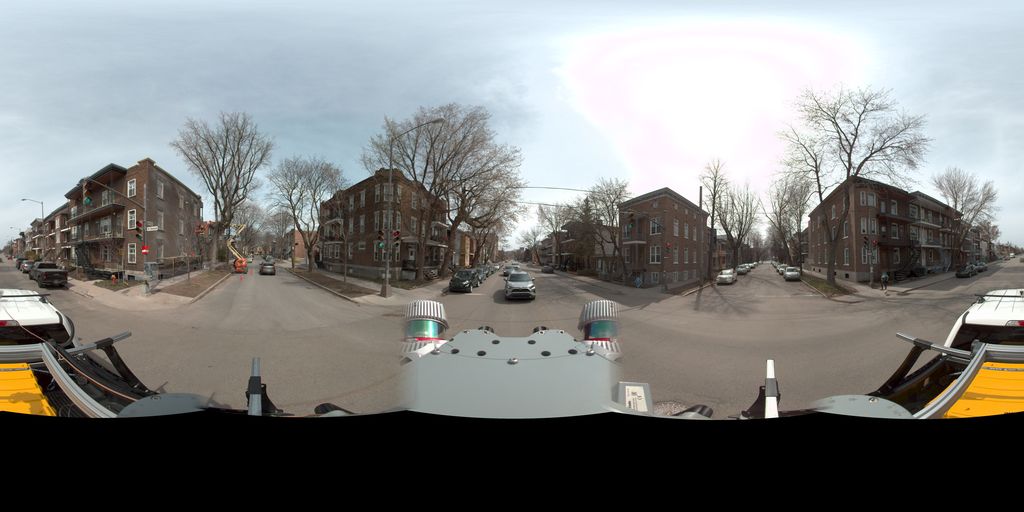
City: quebec_city